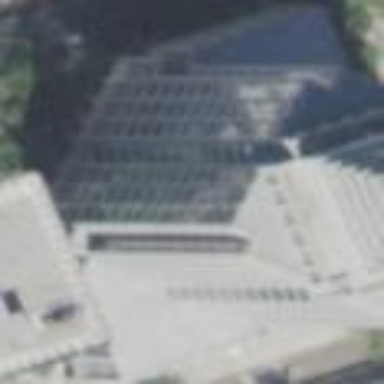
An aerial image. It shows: Office building.